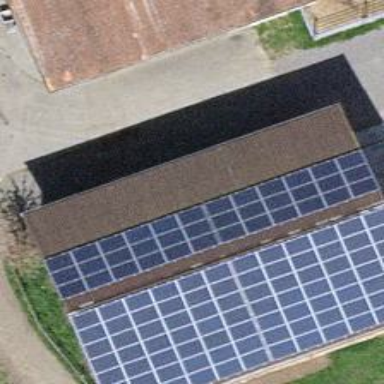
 consisting of solar photovoltaic panels."